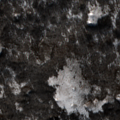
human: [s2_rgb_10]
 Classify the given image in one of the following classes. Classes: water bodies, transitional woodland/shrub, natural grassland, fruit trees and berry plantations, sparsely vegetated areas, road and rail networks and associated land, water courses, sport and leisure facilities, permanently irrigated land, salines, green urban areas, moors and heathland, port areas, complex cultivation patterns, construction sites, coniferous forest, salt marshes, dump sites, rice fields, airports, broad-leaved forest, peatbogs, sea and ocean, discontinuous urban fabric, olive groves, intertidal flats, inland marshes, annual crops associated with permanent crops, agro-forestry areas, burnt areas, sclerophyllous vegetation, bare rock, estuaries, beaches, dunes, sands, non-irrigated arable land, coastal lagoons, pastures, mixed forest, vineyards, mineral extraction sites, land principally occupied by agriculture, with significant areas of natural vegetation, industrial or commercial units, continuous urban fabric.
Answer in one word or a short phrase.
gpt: broad-leaved forest, natural grassland, transitional woodland/shrub